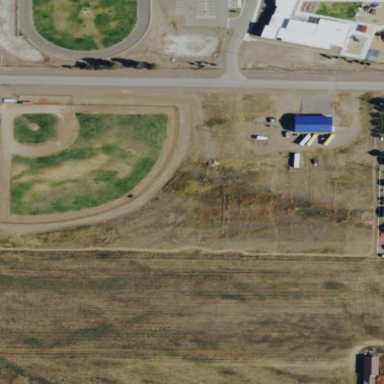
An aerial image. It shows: Baseball pitch for leisure land.